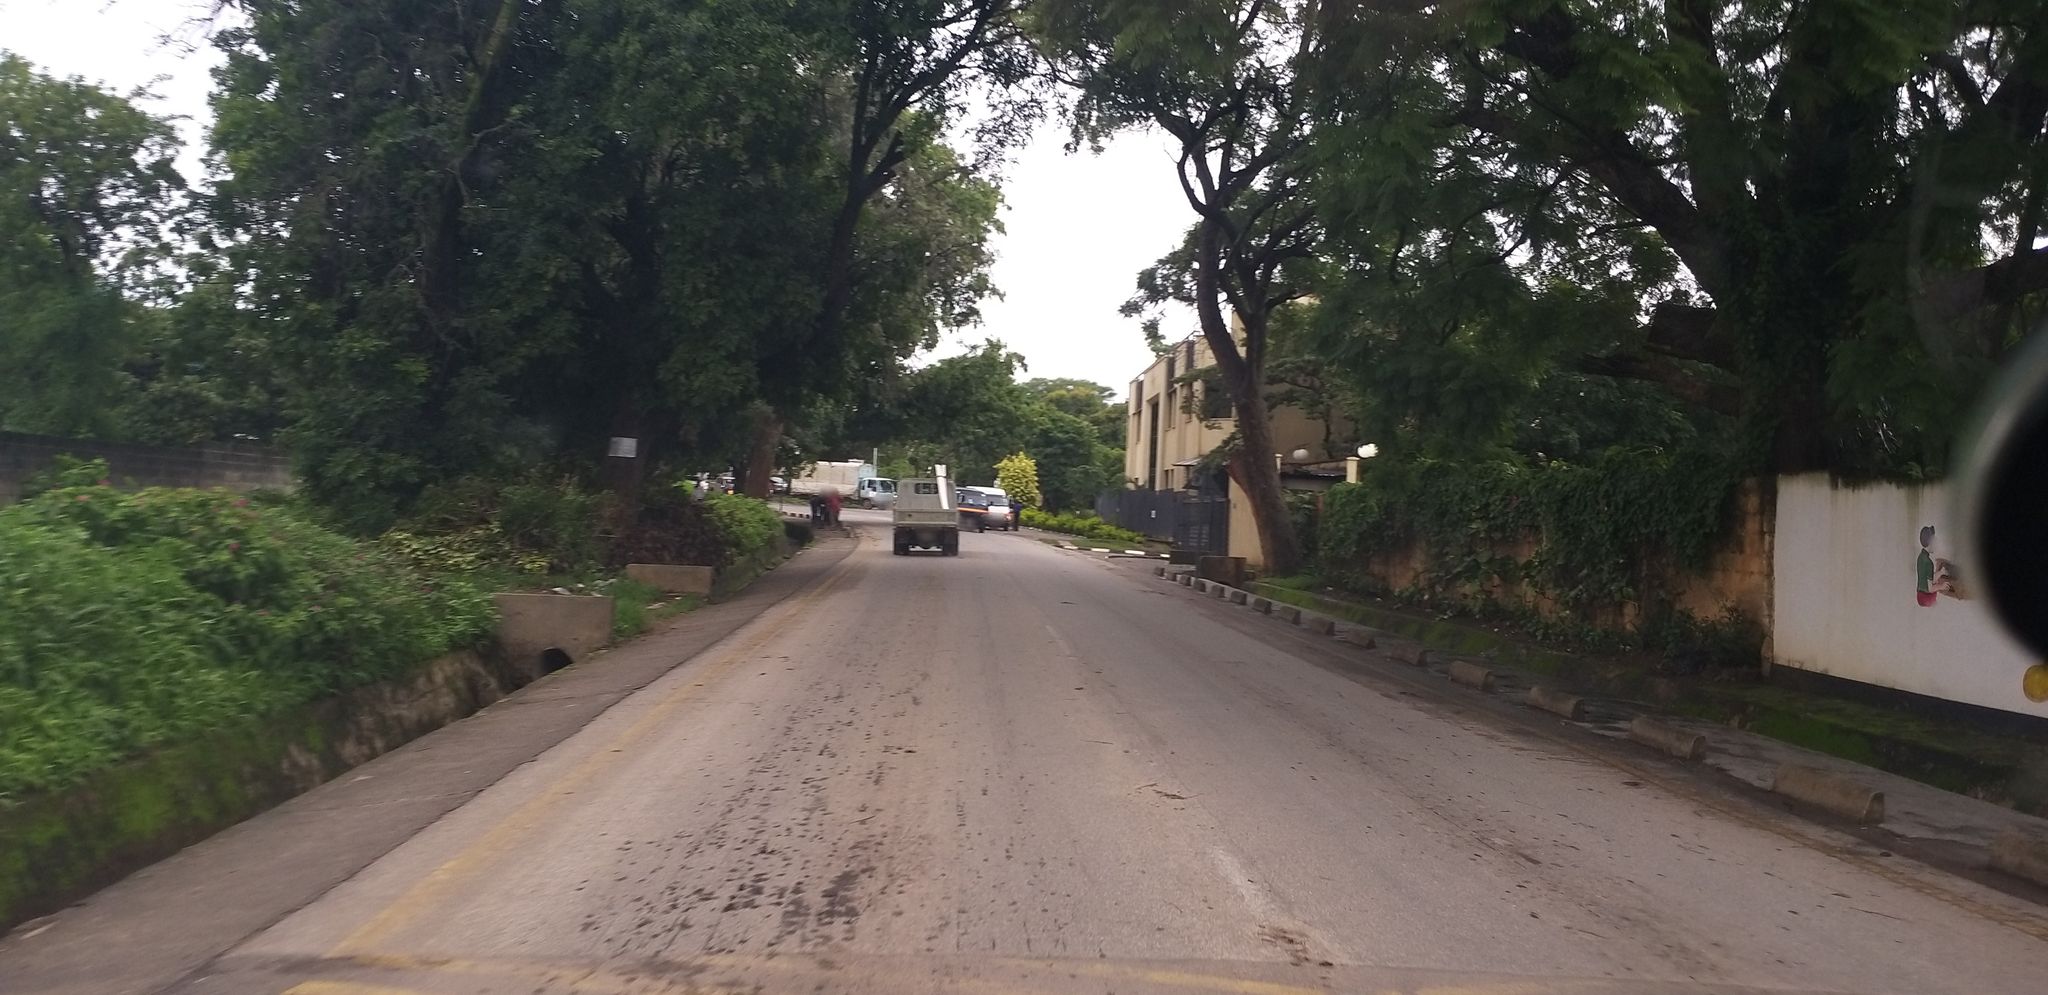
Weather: clear
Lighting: day
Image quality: slightly poor
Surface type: driving surface
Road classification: residential
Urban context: urban centre
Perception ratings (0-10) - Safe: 3.87, Lively: 8.41, Beautiful: 7.68, Boring: 3.01, Depressing: 3.28, Wealthy: 6.54